Question: I've come across some places in java libraries that I'm building against where the cause of an exception is set to the exception itself.
Is there any reason for the exception to reference itself as its cause?
As requested, here is a concrete example:

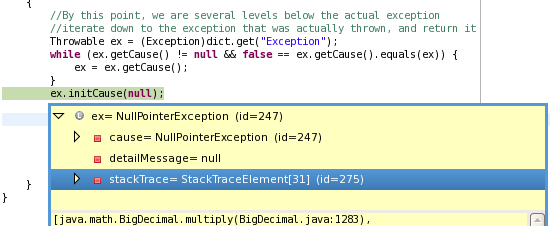
Answer: No, that's just bad design. If the exception is the root cause, it doesn't need to define a cause.
An exception that has a cause is a legit case for different exception wrappings. For example, if creating a persistence store, you might want to throw a PersistenceExcpetion. So then if it's a file store, you can have the cause be an IOException. If it's a database, maybe the cause is a SqlException. Etc